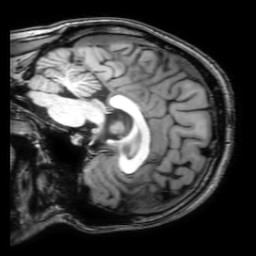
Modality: T1w
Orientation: sagittal
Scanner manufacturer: philips
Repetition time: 0.008123 s
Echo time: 0.003726 s